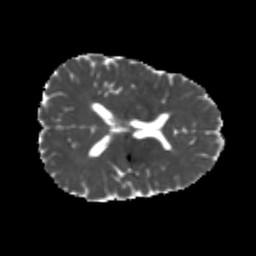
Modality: MD
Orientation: axial
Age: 20
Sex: male
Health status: healthy
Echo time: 0.074 s